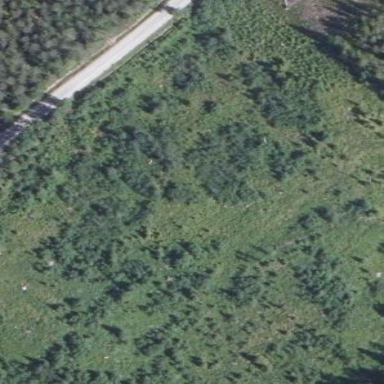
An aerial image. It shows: Clearcut area with scrub vegetation.